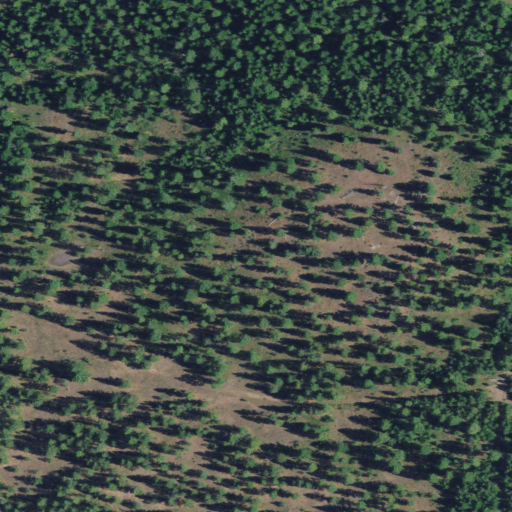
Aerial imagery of plain(s) in Oregon named Elk Grove containing evergreen forest, grassland, and shrub